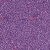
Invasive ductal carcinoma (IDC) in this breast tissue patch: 1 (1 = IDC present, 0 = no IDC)